Question: I was getting the html data from database.
Below is the example :
'''
<ul>
<li> <strong>Iam Bold </strong> <u><span style="color:Red">Iam Red Colored and Underlined</span> </u> </li>
<li> Just a Normal Text </li>
<li> Iam <b> Bold </b> <i><span style="color:Green"> and italic with colored </span></i> <u> and underlined </u> </li>
</ul>
'''
Now the same formatting is to be there in my excel output.
Please see the below image for excel output.

I know that by using Jsoup , you can parse the above html and by using XSSFRichTextString , you can show the richtext in xssfcell. Also by using bullet character i can get the bullet icon.
But i need the complete text as it was in the output.
But Iam not getting any idea on how exactly to do that to get the exact output.
How to do that by using XSSFRichTextString?
Please help me on this
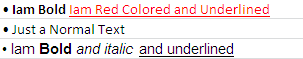
Answer: As I said in my comment this would be tricky implmentation. You need to create a parser to intrepret the html markup and apply those as fonts. The below program can be used as a starter for the parser. It uses <URL>. Also you can extend this for additional font support like strike through, font size etc. You can google for various font implmentations. Hope this helps.
'''
import java.io.File;
import java.io.FileNotFoundException;
import java.io.FileOutputStream;
import java.io.IOException;
import java.util.ArrayList;
import java.util.LinkedHashMap;
import java.util.List;
import java.util.Map;
import java.util.Map.Entry;
import java.util.Stack;
import java.util.regex.Matcher;
import java.util.regex.Pattern;
import net.htmlparser.jericho.Element;
import net.htmlparser.jericho.Source;
import org.apache.commons.lang3.StringUtils;
import org.apache.poi.hssf.usermodel.HSSFCellStyle;
import org.apache.poi.hssf.usermodel.HSSFFont;
import org.apache.poi.hssf.usermodel.HSSFPalette;
import org.apache.poi.hssf.usermodel.HSSFRichTextString;
import org.apache.poi.hssf.usermodel.HSSFSheet;
import org.apache.poi.hssf.usermodel.HSSFWorkbook;
import org.apache.poi.hssf.util.HSSFColor;
import org.apache.poi.ss.usermodel.Cell;
import org.apache.poi.ss.usermodel.Font;
import org.apache.poi.ss.usermodel.Row;
public class HtmlToExcel {
private static final int START_TAG = 0;
private static final int END_TAG = 1;
private static final char BULLET_CHARACTER = '*';
private static final String NEW_LINE = System.getProperty("line.separator");
public static void main(String[] args) {
String html = "<ul>"
+ "<li><em><strong>Bold Non-Colored + <span style="color: #FF0000">Bolded and Colored Text</span></strong> </em> + Non font trailing<br/></li>"
+ "<li>No Styling...Just a Text</li>"
+ "<li><u><b>Bolded </b> and <i>Italic </i> and Underlined Text</u></li>"
+ "<li><u>Underline Started and <span style="color: #00FF00">Only Colored Text</span> Underline Ended</u></li>"
+ "</ul>";
HSSFWorkbook workBook = new HSSFWorkbook();
HSSFSheet sheet = workBook.createSheet("Html Text");
Source source = new Source(html);
int cellNo = 0;
for (Element ul : source.getAllElements("ul")) {
List<RichTextDetails> cellValues = new ArrayList<HtmlToExcel.RichTextDetails>();
for (Element li : ul.getAllElements("li")) {
cellValues.add(createCellValue(li.toString(), workBook));
}
createCell(cellValues, workBook, sheet, cellNo++);
}
FileOutputStream out = null;
try {
out = new FileOutputStream(new File("C:\new.xls"));
workBook.write(out);
} catch (FileNotFoundException e) {
e.printStackTrace();
} catch (IOException e) {
e.printStackTrace();
} finally {
if (out != null) {
try {
out.close();
} catch (IOException e) {
e.printStackTrace();
}
}
}
System.out.println("Done");
}
private static void createCell(List<RichTextDetails> cellValues,
HSSFWorkbook workBook, HSSFSheet sheet, int cellNo) {
HSSFRichTextString cellValue = mergeTextDetails(cellValues);
HSSFCellStyle wrapStyle = workBook.createCellStyle();
wrapStyle.setWrapText(true);
Row row = sheet.createRow(cellNo);
Cell cell = row.createCell(0);
cell.setCellValue(cellValue);
}
private static HSSFRichTextString mergeTextDetails(
List<RichTextDetails> cellValues) {
StringBuilder textBuffer = new StringBuilder();
Map<Integer, HSSFFont> mergedMap = new LinkedHashMap<Integer, HSSFFont>();
int currentIndex = 0;
for(RichTextDetails richTextDetail : cellValues){
textBuffer.append(BULLET_CHARACTER + " ");
currentIndex = textBuffer.length();
for (Entry<Integer, HSSFFont> entry : richTextDetail.getFontMap().entrySet()) {
mergedMap.put(entry.getKey() + currentIndex, entry.getValue());
}
textBuffer.append(richTextDetail.getRichText()).append(NEW_LINE);
}
HSSFRichTextString richText = new HSSFRichTextString(textBuffer.toString());
for (int i = 0; i < textBuffer.length(); i++) {
HSSFFont currentFont = mergedMap.get(i);
if (currentFont != null) {
richText.applyFont(i, i + 1, currentFont);
}
}
return richText;
}
private static RichTextDetails createCellValue(String html, HSSFWorkbook workBook) {
Source source = new Source(html);
Map<String, TagInfo> tagMap = new LinkedHashMap<String, HtmlToExcel.TagInfo>();
for (Element e : source.getChildElements()) {
getInfo(e, tagMap);
}
String patternString = "(" + StringUtils.join(tagMap.keySet(), "|") + ")";
Pattern pattern = Pattern.compile(patternString);
Matcher matcher = pattern.matcher(html);
StringBuffer textBuffer = new StringBuffer();
List<RichTextInfo> textInfos = new ArrayList<HtmlToExcel.RichTextInfo>();
Stack<RichTextInfo> richTextBuffer = new Stack<HtmlToExcel.RichTextInfo>();
while (matcher.find()) {
matcher.appendReplacement(textBuffer, "");
TagInfo currentTag = tagMap.get(matcher.group(1));
if (START_TAG == currentTag.getTagType()) {
richTextBuffer.push(getRichTextInfo(currentTag, textBuffer.length(), workBook));
} else {
if (!richTextBuffer.isEmpty()) {
RichTextInfo info = richTextBuffer.pop();
if (info != null) {
info.setEndIndex(textBuffer.length());
textInfos.add(info);
}
}
}
}
matcher.appendTail(textBuffer);
Map<Integer, HSSFFont> fontMap = buildFontMap(textInfos, workBook);
return new RichTextDetails(textBuffer.toString(), fontMap);
}
private static Map<Integer, HSSFFont> buildFontMap(
List<RichTextInfo> textInfos, HSSFWorkbook workBook) {
Map<Integer, HSSFFont> fontMap = new LinkedHashMap<Integer, HSSFFont>();
for (RichTextInfo richTextInfo : textInfos) {
if (richTextInfo.isValid()) {
for (int i = richTextInfo.getStartIndex(); i < richTextInfo.getEndIndex(); i++) {
fontMap.put(i, mergeFont(fontMap.get(i), richTextInfo.getFontStyle(), richTextInfo.getFontValue(), workBook));
}
}
}
return fontMap;
}
private static HSSFFont mergeFont(HSSFFont font, STYLES fontStyle,
String fontValue, HSSFWorkbook workBook) {
if (font == null) {
font = workBook.createFont();
}
switch (fontStyle) {
case BOLD:
case EM:
case STRONG:
font.setBoldweight(Font.BOLDWEIGHT_BOLD);
break;
case UNDERLINE:
font.setUnderline(HSSFFont.U_SINGLE);
break;
case ITALLICS:
font.setItalic(true);
break;
case COLOR:
if (!isEmpty(fontValue)) {
HSSFPalette palette = workBook.getCustomPalette();
HSSFColor myColor = palette.findSimilarColor(
Integer.valueOf(fontValue.substring(2, 4), 16),
Integer.valueOf(fontValue.substring(4, 6), 16),
Integer.valueOf(fontValue.substring(6, 8), 16));
font.setColor(myColor.getIndex());
}
break;
default:
break;
}
return font;
}
private static RichTextInfo getRichTextInfo(TagInfo currentTag,
int startIndex, HSSFWorkbook workBook) {
RichTextInfo info = null;
switch (STYLES.fromValue(currentTag.getTagName())) {
case SPAN:
if (!isEmpty(currentTag.getStyle())) {
for (String style : currentTag.getStyle().split(";")) {
String[] styleDetails = style.split(":");
if (styleDetails != null && styleDetails.length > 1) {
if ("COLOR".equalsIgnoreCase(styleDetails[0].trim())) {
info = new RichTextInfo(startIndex, -1, STYLES.COLOR, styleDetails[1]);
}
}
}
}
break;
default:
info = new RichTextInfo(startIndex, -1, STYLES.fromValue(currentTag.getTagName()));
break;
}
return info;
}
private static boolean isEmpty(String str) {
return (str == null || str.trim().length() == 0);
}
private static void getInfo(Element e, Map<String, HtmlToExcel.TagInfo> tagMap) {
tagMap.put(e.getStartTag().toString(), new TagInfo(e.getStartTag().getName(), e.getAttributeValue("style"), START_TAG));
if (e.getChildElements().size() > 0) {
List<Element> children = e.getChildElements();
for (Element child : children){
getInfo(child, tagMap);
}
}
if (e.getEndTag() != null) {
tagMap.put(e.getEndTag().toString(), new TagInfo(e.getEndTag().getName(), END_TAG));
} else {
// Handling self closing tags
tagMap.put(e.getStartTag().toString(), new TagInfo(e.getStartTag().getName(), END_TAG));
}
}
static class RichTextInfo {
private int startIndex;
private int endIndex;
private STYLES fontStyle;
private String fontValue;
public RichTextInfo(int startIndex, int endIndex, STYLES fontStyle) {
this.startIndex = startIndex;
this.endIndex = endIndex;
this.fontStyle = fontStyle;
}
public RichTextInfo(int startIndex, int endIndex, STYLES fontStyle,
String fontValue) {
this.startIndex = startIndex;
this.endIndex = endIndex;
this.fontStyle = fontStyle;
this.fontValue = fontValue;
}
public int getStartIndex() {
return startIndex;
}
public void setStartIndex(int startIndex) {
this.startIndex = startIndex;
}
public int getEndIndex() {
return endIndex;
}
public void setEndIndex(int endIndex) {
this.endIndex = endIndex;
}
public STYLES getFontStyle() {
return fontStyle;
}
public void setFontStyle(STYLES fontStyle) {
this.fontStyle = fontStyle;
}
public String getFontValue() {
return fontValue;
}
public void setFontValue(String fontValue) {
this.fontValue = fontValue;
}
public boolean isValid() {
return (startIndex != -1 && endIndex != -1 && endIndex >= startIndex);
}
@Override
public String toString() {
return "RichTextInfo [startIndex=" + startIndex + ", endIndex="
+ endIndex + ", fontStyle=" + fontStyle + ", fontValue="
+ fontValue + "]";
}
}
static class RichTextDetails {
private String richText;
private Map<Integer, HSSFFont> fontMap;
public RichTextDetails(String richText,
Map<Integer, HSSFFont> fontMap) {
this.richText = richText;
this.fontMap = fontMap;
}
public String getRichText() {
return richText;
}
public void setRichText(String richText) {
this.richText = richText;
}
public Map<Integer, HSSFFont> getFontMap() {
return fontMap;
}
public void setFontMap(Map<Integer, HSSFFont> fontMap) {
this.fontMap = fontMap;
}
}
static class TagInfo {
private String tagName;
private String style;
private int tagType;
public TagInfo(String tagName, String style, int tagType) {
this.tagName = tagName;
this.style = style;
this.tagType = tagType;
}
public TagInfo(String tagName, int tagType) {
this.tagName = tagName;
this.tagType = tagType;
}
public String getTagName() {
return tagName;
}
public void setTagName(String tagName) {
this.tagName = tagName;
}
public int getTagType() {
return tagType;
}
public void setTagType(int tagType) {
this.tagType = tagType;
}
public String getStyle() {
return style;
}
public void setStyle(String style) {
this.style = style;
}
@Override
public String toString() {
return "TagInfo [tagName=" + tagName + ", style=" + style
+ ", tagType=" + tagType + "]";
}
}
enum STYLES {
BOLD("b"),
EM("em"),
STRONG("strong"),
COLOR("color"),
UNDERLINE("u"),
SPAN("span"),
ITALLICS("i"),
UNKNOWN("unknown");
private String type;
private STYLES(String type) {
this.type = type;
}
public String getType() {
return type;
}
public static STYLES fromValue(String type) {
for (STYLES style : values()) {
if (style.type.equalsIgnoreCase(type)) {
return style;
}
}
return UNKNOWN;
}
}
}
'''